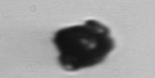
Label: Delphineis